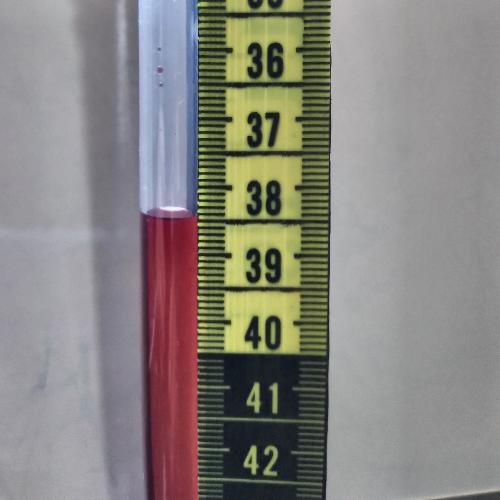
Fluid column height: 38.4 cm